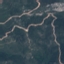
Land use / land cover class: HerbaceousVegetation